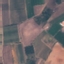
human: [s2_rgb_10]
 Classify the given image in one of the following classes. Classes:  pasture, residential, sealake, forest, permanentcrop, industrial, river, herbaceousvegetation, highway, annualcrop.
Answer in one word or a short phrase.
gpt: PermanentCrop